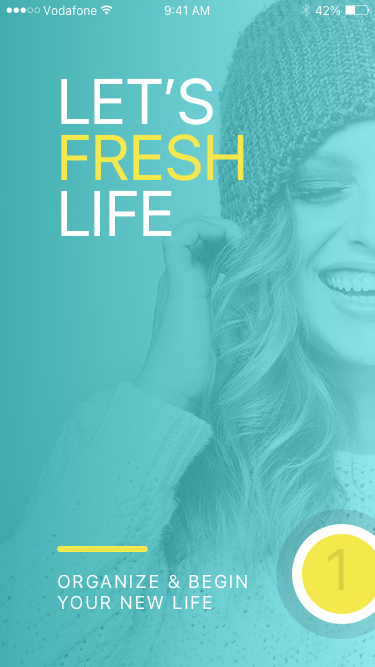
Text in this UI design:
ORGANIZE & BEGIN
YOUR NEW LIFE
1
LET’S
FRESH
LIFE